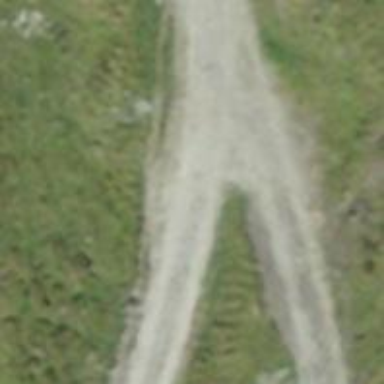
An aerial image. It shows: Track road designated for nordic skiing.